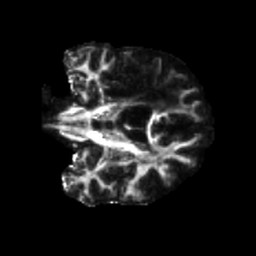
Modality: FA
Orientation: coronal
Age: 49
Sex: male
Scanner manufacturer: siemens
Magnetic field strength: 3 T
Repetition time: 5.25 s
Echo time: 0.08 s